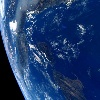
Label: water